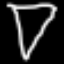
Label: diamond